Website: macys
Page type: billing-address
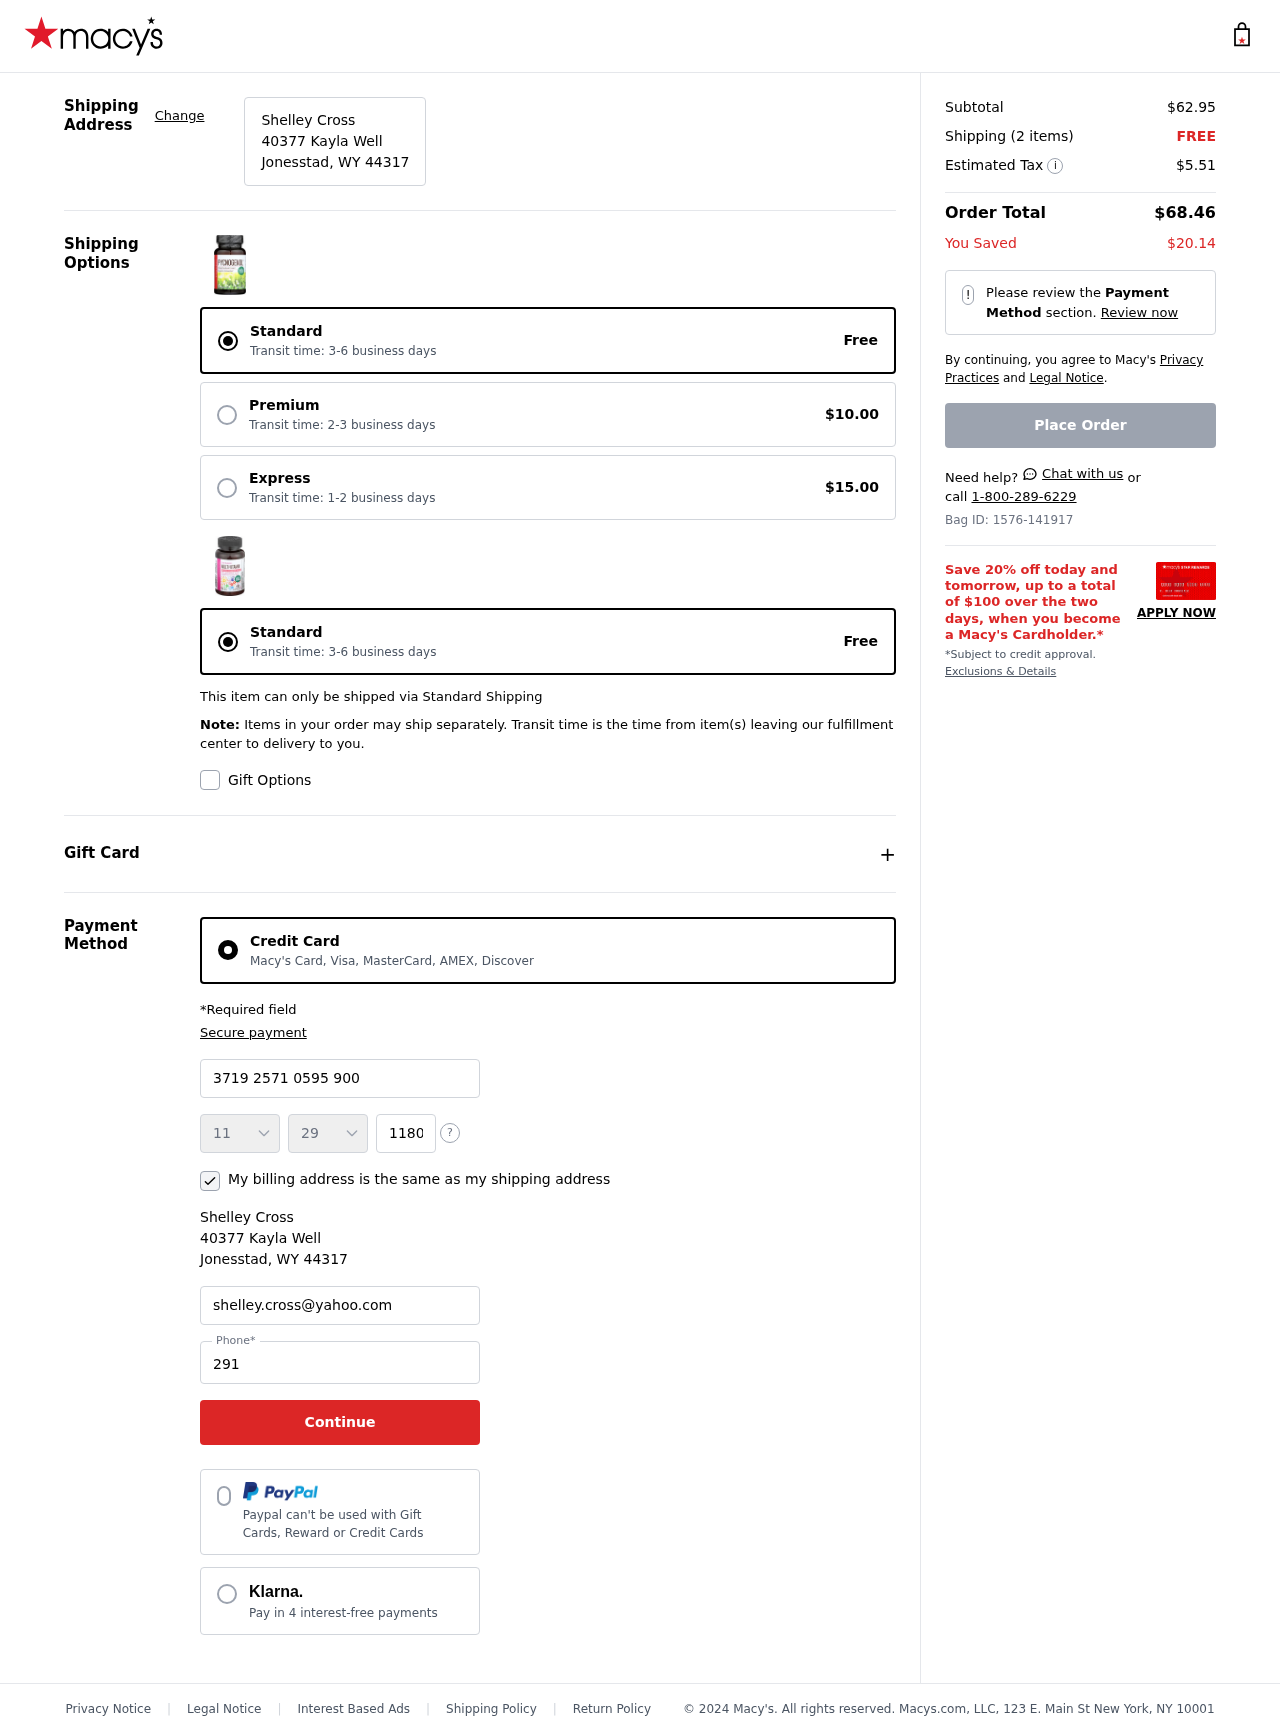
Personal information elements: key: PII_CARD_CVV
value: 1180
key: PII_CARD_EXPIRY_MONTH
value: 11
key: PII_CARD_EXPIRY_YEAR
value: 29
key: PII_CARD_NUMBER
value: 3719 2571 0595 900
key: PII_CITY_STATE_ZIP
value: Jonesstad, WY 44317
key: PII_EMAIL
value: shelley.cross@yahoo.com
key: PII_FULLNAME
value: Shelley Cross
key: PII_PHONE
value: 2912572829
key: PII_STREET
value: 40377 Kayla Well
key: PII_FULLNAME2
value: Shelley Cross
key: PII_CITY
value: Jonesstad
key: PII_STATE_ABBR
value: WY
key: PII_POSTCODE
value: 44317
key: PII_POSTCODE_FULL
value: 44317
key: PII_CITY_STATE
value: Jonesstad, WY
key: PII_POSTCODE_NUMERIC
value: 44317
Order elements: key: ORDER_SUBTOTAL
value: $62.95
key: ORDER_NUM_ITEMS
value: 2
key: ORDER_SHIPPING_COST
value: FREE
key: ORDER_TAX
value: $5.51
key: ORDER_TOTAL
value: $68.46
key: ORDER_SAVINGS
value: $20.14
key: ORDER_ID
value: Bag ID: 1576-141917